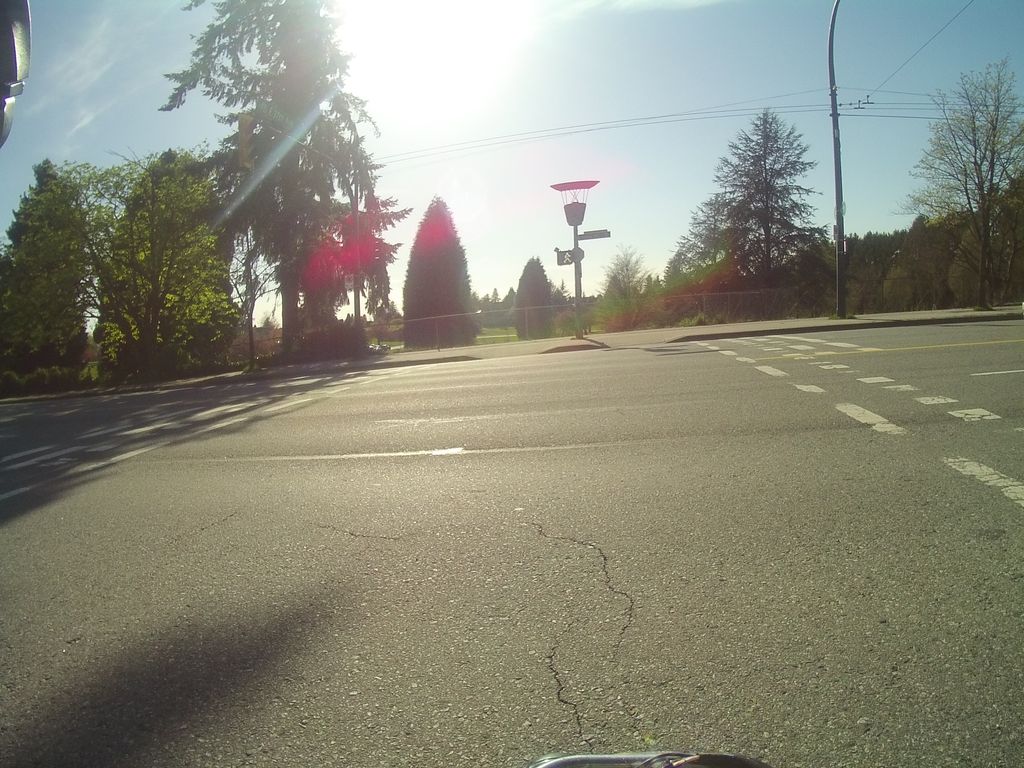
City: vancouver